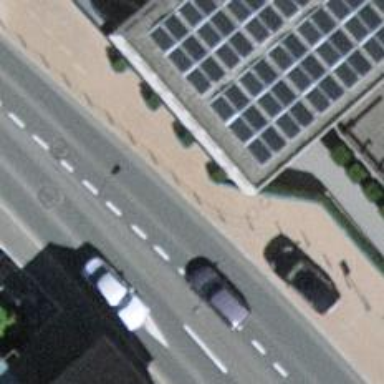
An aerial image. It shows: Bollard.